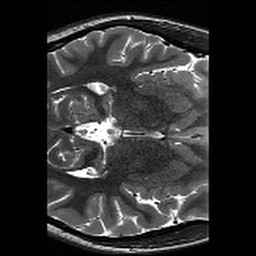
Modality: T2w
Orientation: axial
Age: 19
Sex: female
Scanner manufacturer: siemens
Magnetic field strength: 3 T
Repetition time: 13.15 s
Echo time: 0.082 s